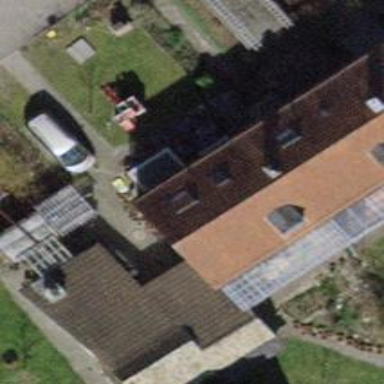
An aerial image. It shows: Gabled house with tiled roof.